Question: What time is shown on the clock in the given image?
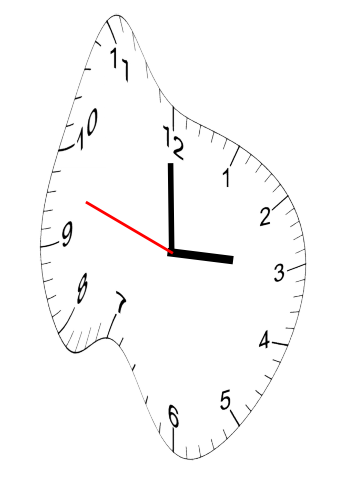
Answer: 02:59:48